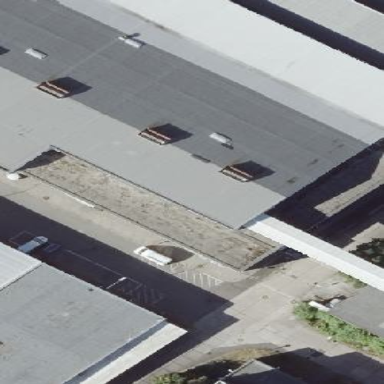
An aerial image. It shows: Industrial building.